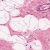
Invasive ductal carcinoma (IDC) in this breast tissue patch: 0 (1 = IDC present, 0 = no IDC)